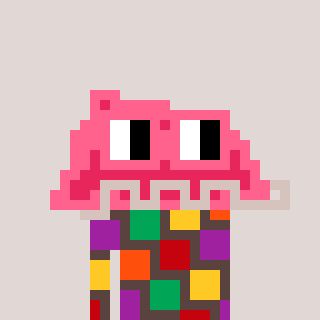
a pixel art character with square pink glasses, a retainer-shaped head and a darkbrown-colored body on a warm background